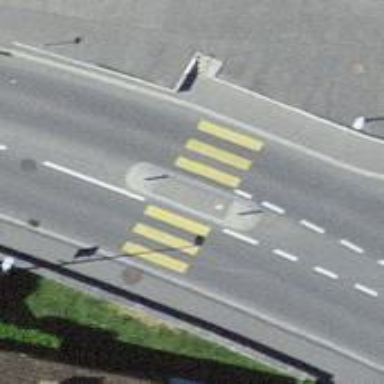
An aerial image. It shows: Marked crossing with pedestrian island.